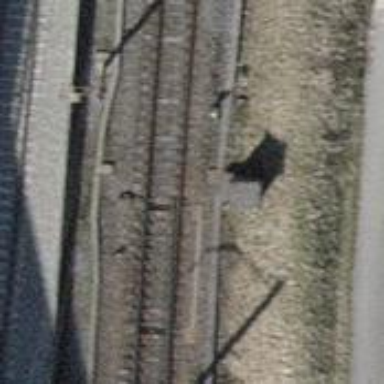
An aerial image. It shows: Railway switch.